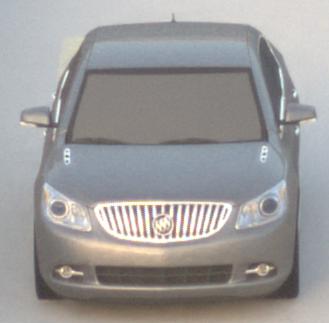
Make: Buick
Model: LaCrosse
Detailed model: Gen. 2
Model produced from: 2009
Model produced until: 2016
Doors: 4
Color: gray
Road condition: dry road
Daytime: sunrise or sunset
Contrast: low contrast